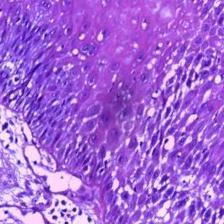
Diagnosis: Normal